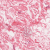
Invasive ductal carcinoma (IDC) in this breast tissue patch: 0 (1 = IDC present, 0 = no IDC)